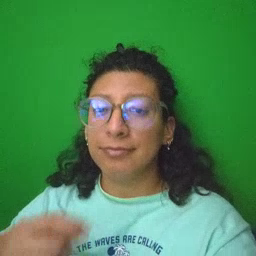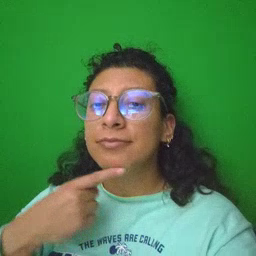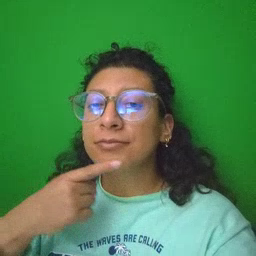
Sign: chin